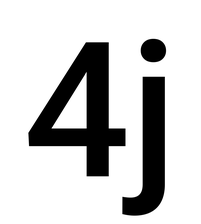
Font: Roboto_Medium